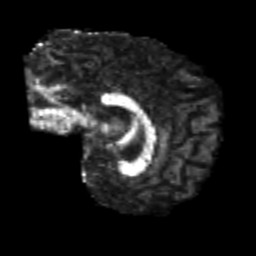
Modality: FA
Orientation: sagittal
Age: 22
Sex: male
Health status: healthy
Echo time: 0.074 s